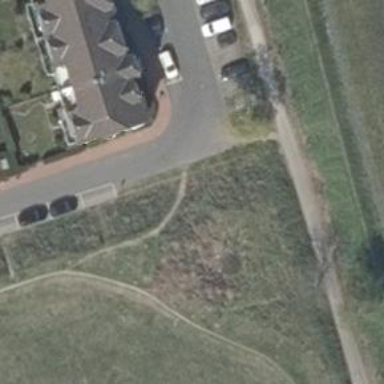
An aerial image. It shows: Ground path.